Question: in my android app I have an AsyncTask which downloads photos from my server. If I get an exception (mainly for connection time out) I show the user a message. My problem is that my code works of the times, (meaning there are times when I interrupt the WiFi connection that I get an exception shown in my logcat but the message won't appear so I ended it up thinking that there might be an exception that I don't handle ) and I can't figure out the exact reason. I'll post the code run in my AsyncTask and the function that does the essential work. Hope you spot out something I'missing
'''
@Override
protected String doInBackground(String... args) {
JSONParser jParser = new JSONParser();
JSONObject jsonObj = jParser.getJSONFromUrl(url);
Log.d("check1",url);
try {
list.addAll(processJsonData(jsonObj));
} catch (JSONException e) {
e.printStackTrace();
onDownloadFailed(this);
return "failed";
} catch (SocketException e) {
Log.e("Exception", e.getLocalizedMessage());
onDownloadFailed(this);
return "failed";
} catch (IOException e) {
Log.e("Exception", e.getLocalizedMessage());
onDownloadFailed(this);
return "failed";
}finally {
jsonObj=null;
}
return "done";
}
'''
---
process JsonData is actually bigger that's the part for downloading the photos, the other part is about mapping string to an large Json File
'''
private ArrayList<Monument> processJsonData(JSONObject jsonObj) throws IOException, SocketException, JSONException{
if(attachments!=null){
int lengthSize;
if(attachments.length()<3)
lengthSize=attachments.length();
else
lengthSize=3;
for(int j=0;j<lengthSize;++j){
JSONObject atta = attachments.getJSONObject(j);
JSONObject images = atta.optJSONObject(TAG_IMAGES);
if(images!=null){
JSONObject medium = images.getJSONObject(TAG_MEDIUM);
String url_image = medium.getString(TAG_URL_IMAGE);
String id = atta.getString("id");
String filename =title.replace(" ","")+id+".nomedia";
File destination = new File(MyApplication.getPhotoStorage() ,filename);
URL url = new URL (url_image);
InputStream is = url.openStream();
OutputStream os = new FileOutputStream(destination);
byte[] b = new byte[2048];
int length;
while ((length = is.read(b)) != -1) {
os.write(b, 0, length);
}
is.close();
os.close();
localPhotosUrl.add(destination.getAbsolutePath());
}
}
}
'''

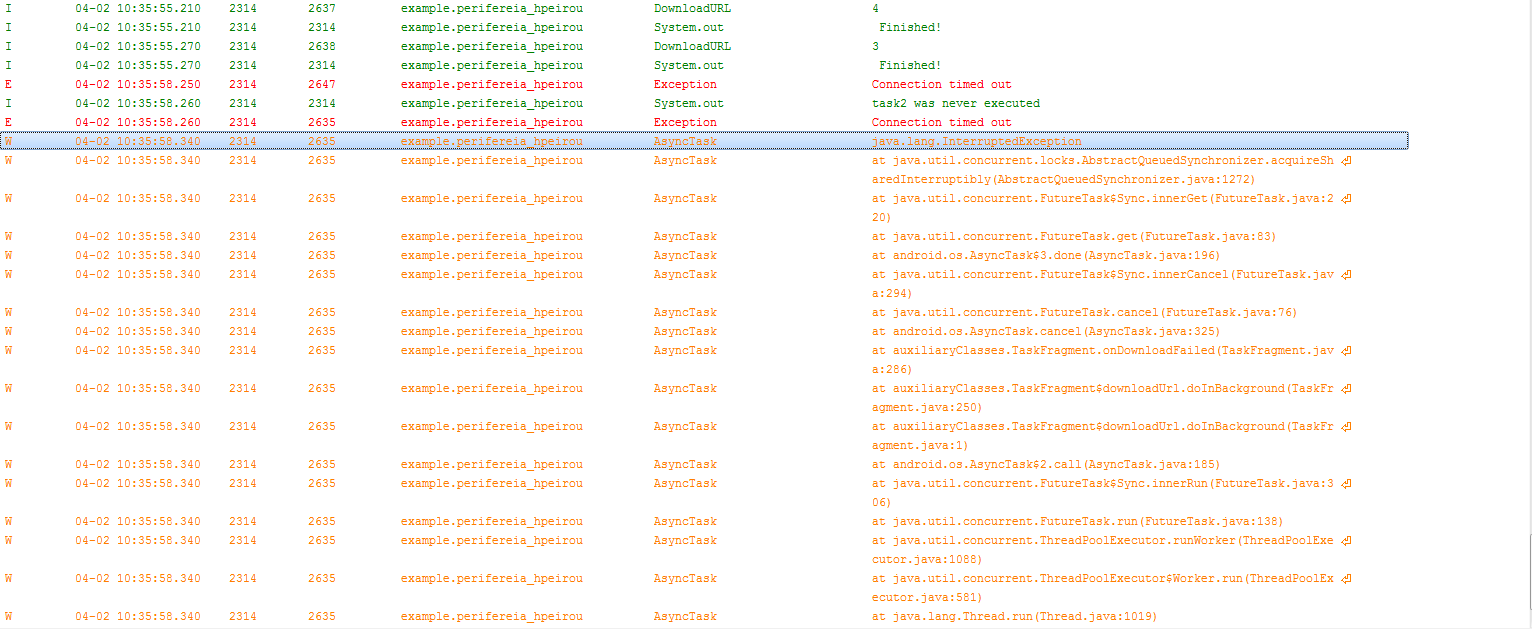
Answer: The API for <URL> says the following;
> Thrown when a thread is waiting, sleeping, or otherwise occupied, and
the thread is interrupted, either before or during the activity.
Occasionally a method may wish to test whether the current thread has
been interrupted, and if so, to immediately throw this exception.
As described in the comments of the question, cancelling your 'AsyncTask' only after checking that it has finished should prevent this issue.
Alternatively (but I would recommend against it), you could catch the 'InteruptedException' in the method that cancels your 'AsyncTask' to define your custom catch behavior there. Using 'catch' to work around program logic flaws should only really be a last resort after reconsidering the logical flow of your code.